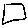
Label: square